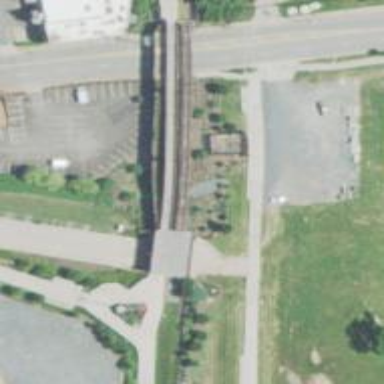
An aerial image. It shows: Path on bridge with excellent trail visibility. The bridge structure is made of beams.